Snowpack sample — Snodgrass Mountain, Crested Butte, Colorado (2/4/25, 12:06 PM MST)
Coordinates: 38.923, -106.968
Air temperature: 35 °F
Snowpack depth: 80 cm
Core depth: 50 cm
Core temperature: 30.2 °F
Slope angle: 14°, slope face: 78°
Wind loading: low
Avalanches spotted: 0
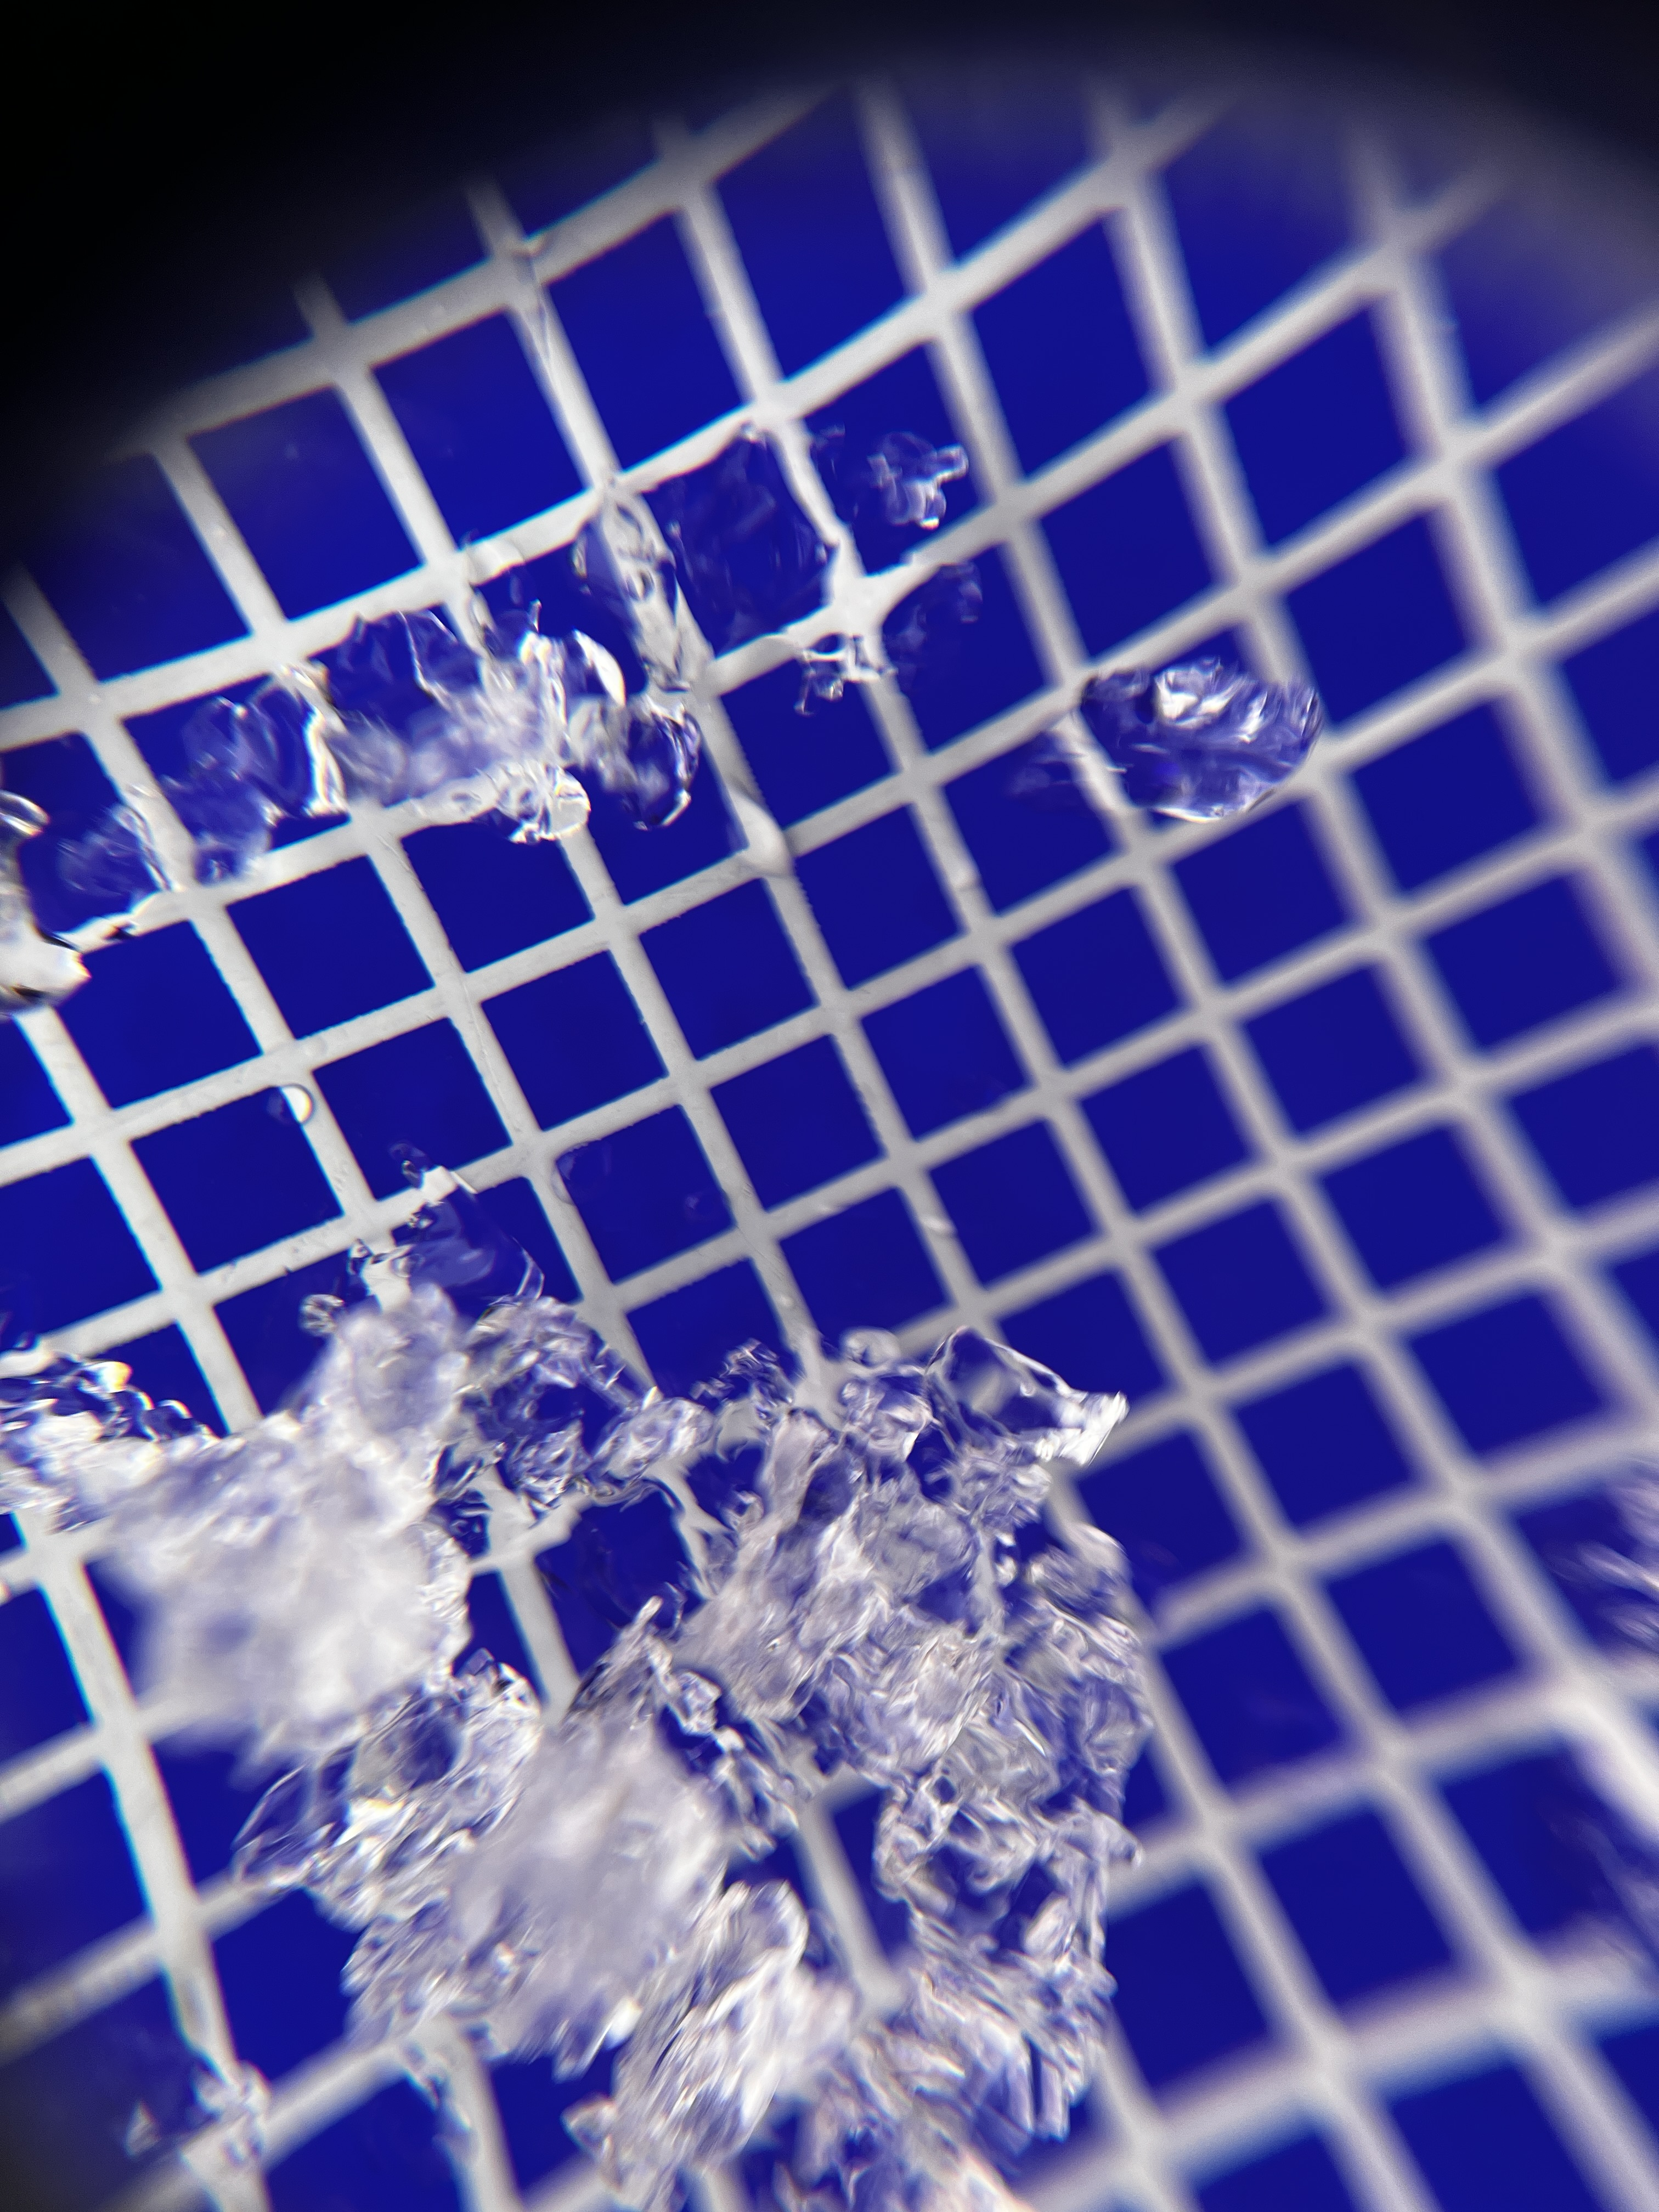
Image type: magnified_profile
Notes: No avalanches nearby, unusually warm weather for the last month reported by residents, Collected 25 yards from treeline